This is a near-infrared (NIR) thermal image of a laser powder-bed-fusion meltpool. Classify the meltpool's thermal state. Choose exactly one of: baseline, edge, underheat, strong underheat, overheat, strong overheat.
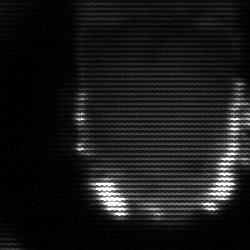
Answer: baseline